Field crop: maize
Growth stage: 2
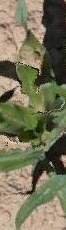
Species: maize